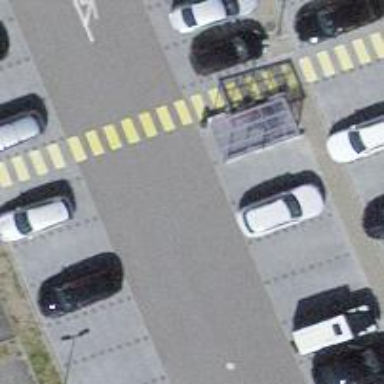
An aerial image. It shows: Uncontrolled zebra crossing.